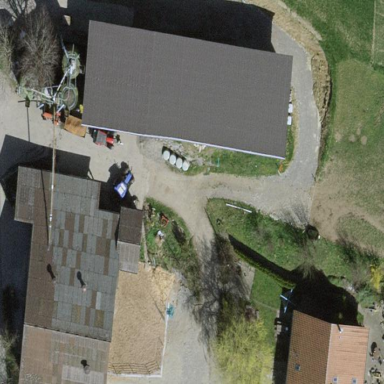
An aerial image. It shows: Farmyard area.